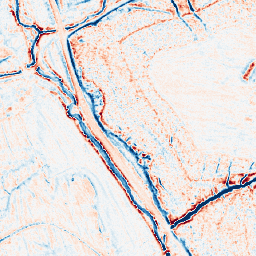
Category: edge_preserving
Decomposition family: anisotropic_diffusion
Decomposition parameters: iterations: 10
kappa: 10
gamma: 0.2
Upsampling method: area
Upsampling parameters: scale: 2
Upsampling scale: 2